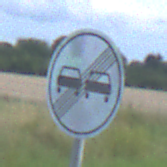
Verkehrszeichen: EndeUeberholverbot
Umgebung: Outdoor, Nature
Tageszeit: MorningAfternoon
Wetter: PartlyCloudy
Licht: Natural
Jahreszeit: NotSpecified
Kontrast: MediumContrast